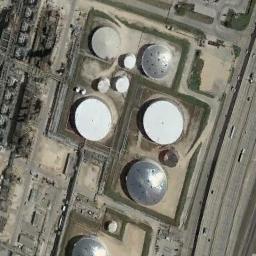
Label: storage_tank